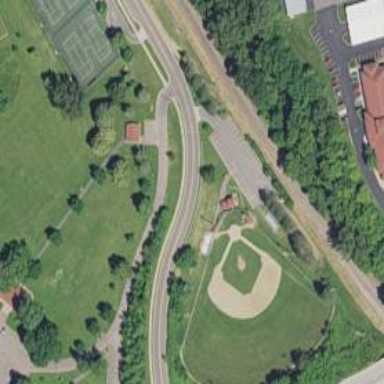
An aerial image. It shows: Baseball pitch for leisure and sports activities.